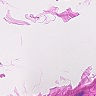
Metastatic tissue present: no